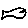
Label: fish